Aerial crown-view tile of a tropical tree (Barro Colorado Island, Panama), acquired 20250715:
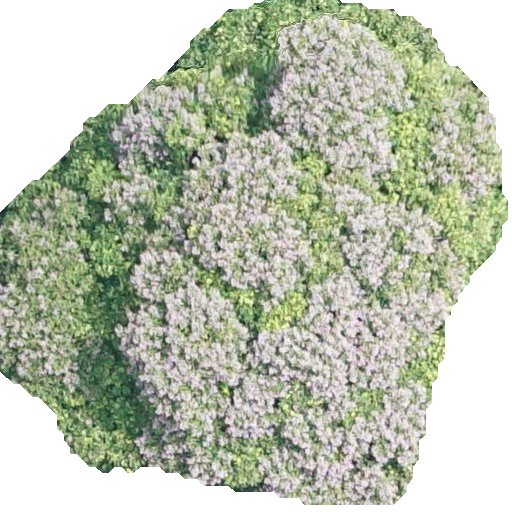
Species: Dipteryx oleifera
GBIF accepted scientific name: Dipteryx oleifera
Crown area: 284.704 m²